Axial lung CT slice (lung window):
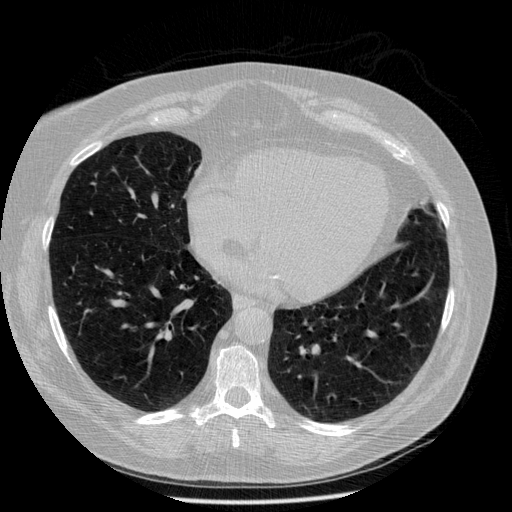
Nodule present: no